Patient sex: M
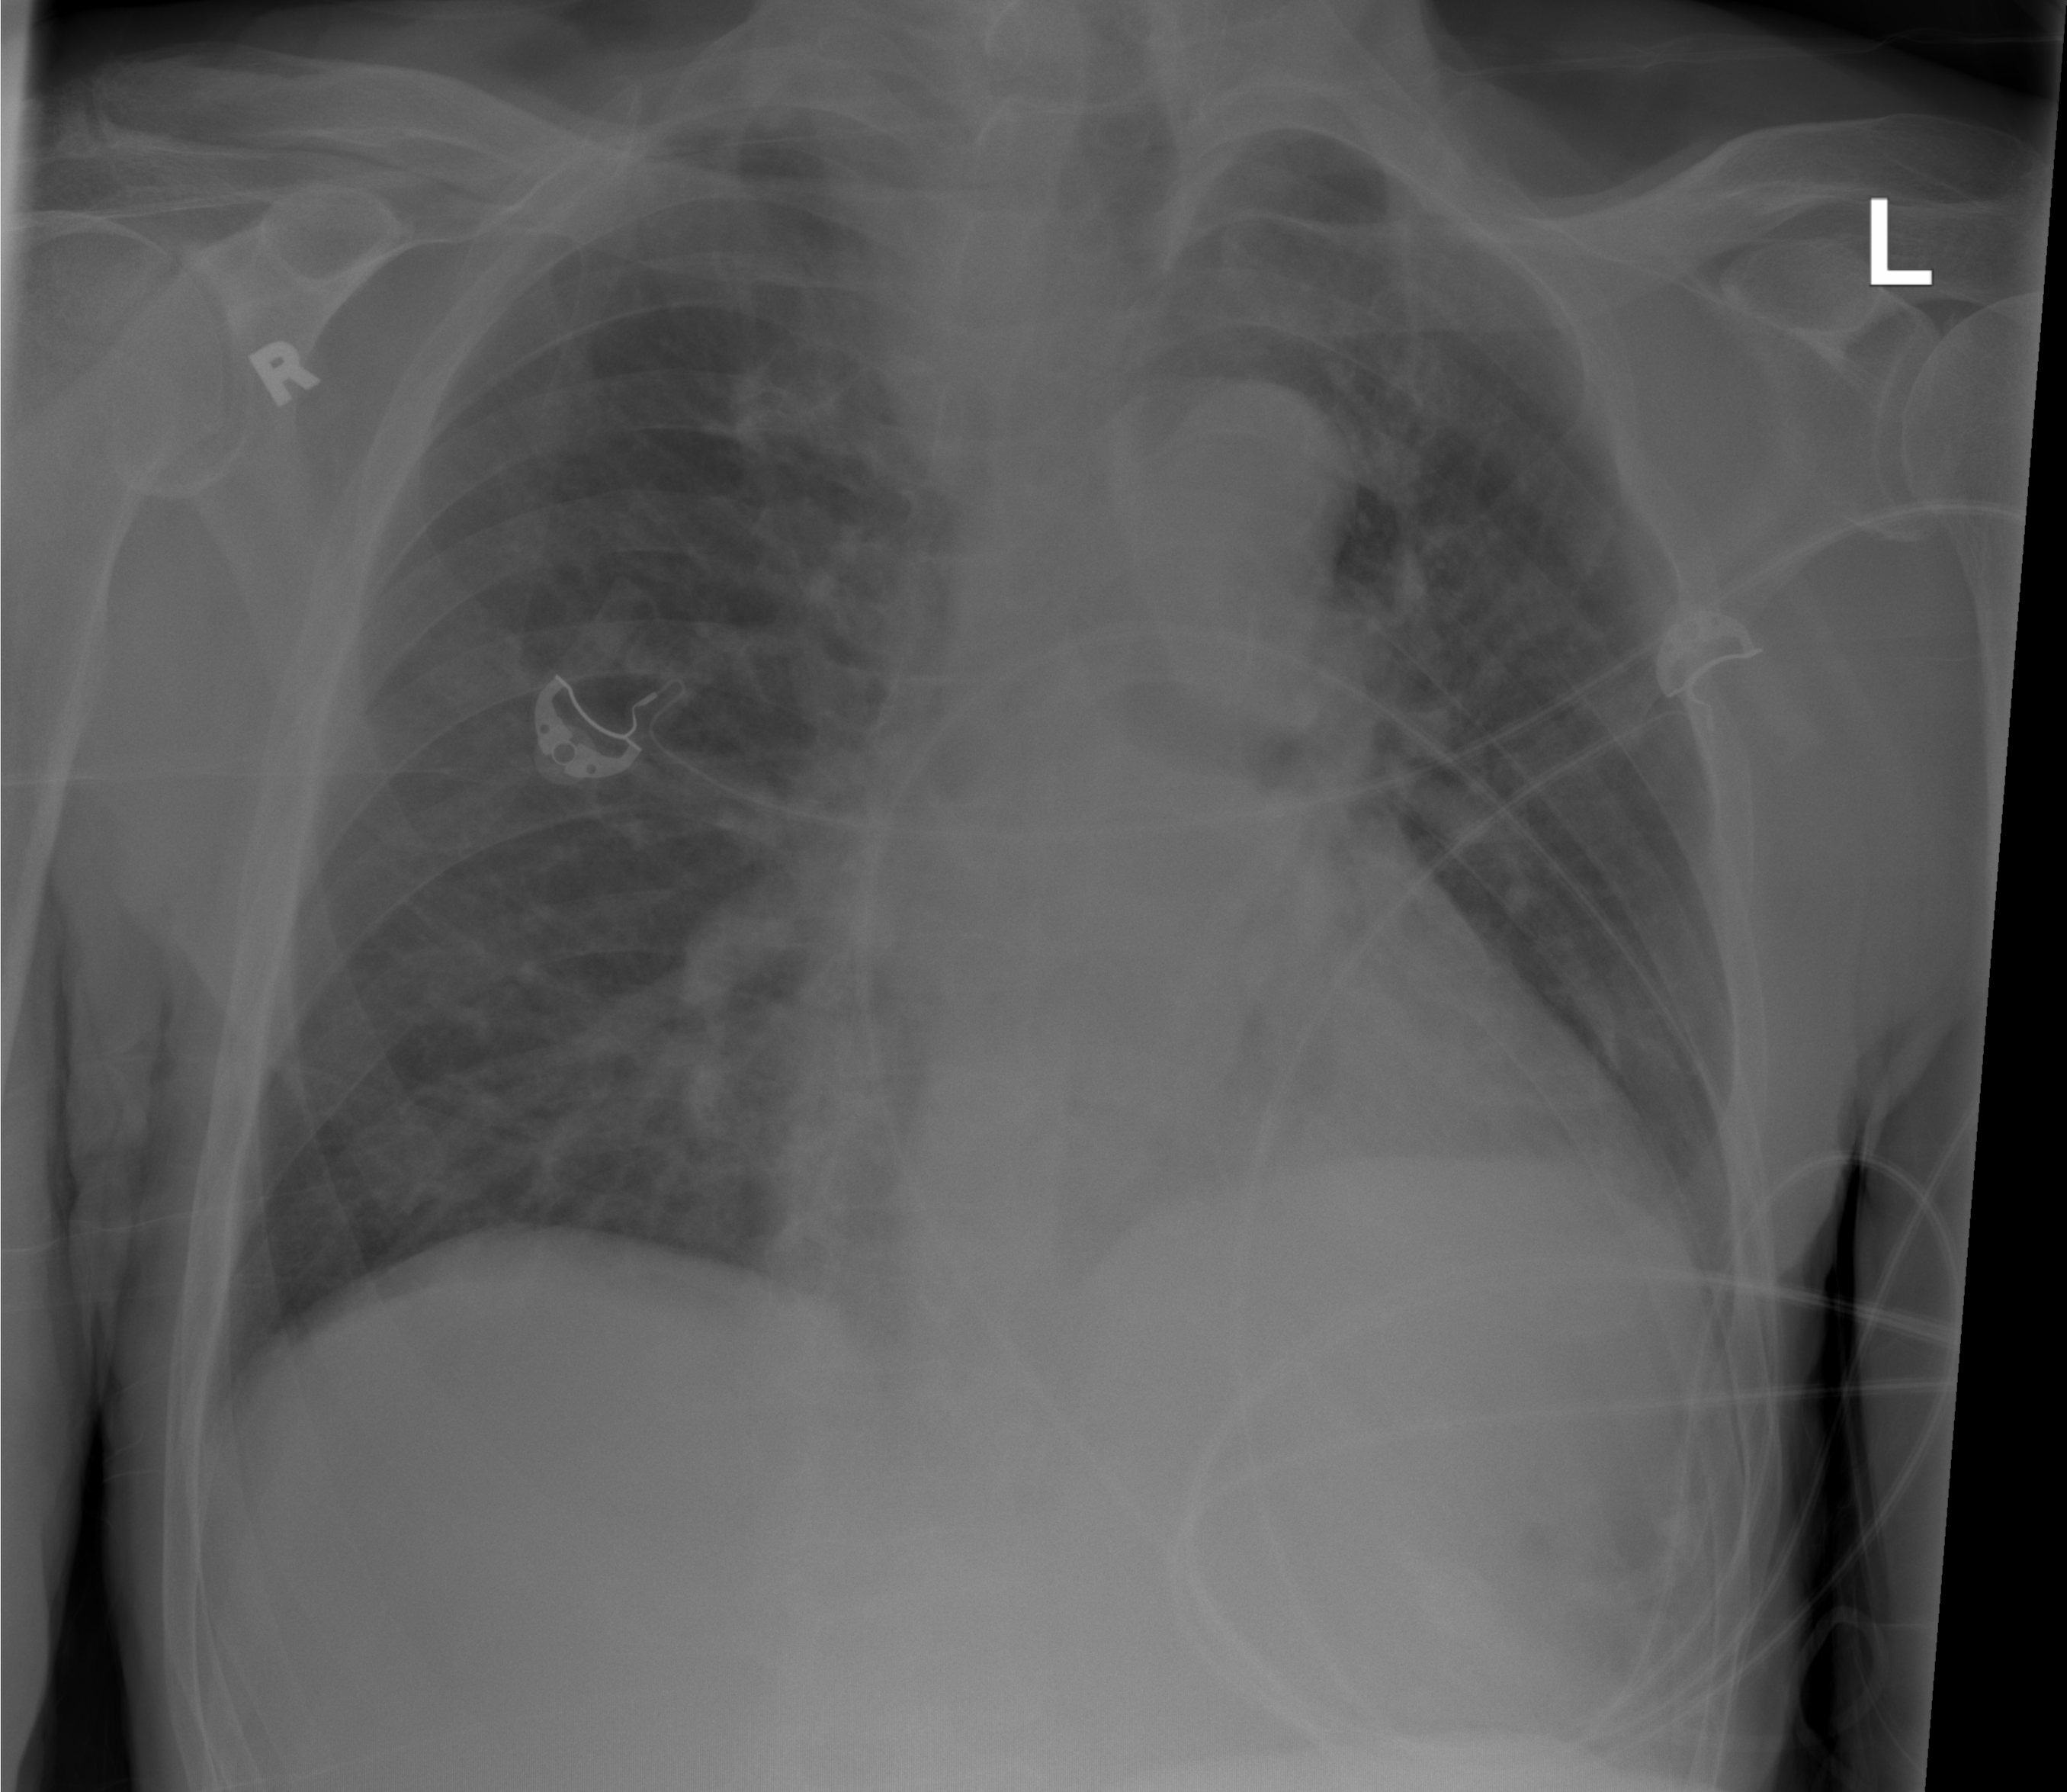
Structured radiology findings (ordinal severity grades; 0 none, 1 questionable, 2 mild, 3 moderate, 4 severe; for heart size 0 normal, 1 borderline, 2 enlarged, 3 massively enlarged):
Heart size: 0
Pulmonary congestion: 0
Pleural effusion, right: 0
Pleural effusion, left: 0
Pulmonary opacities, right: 0
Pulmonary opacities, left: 0
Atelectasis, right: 0
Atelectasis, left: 2